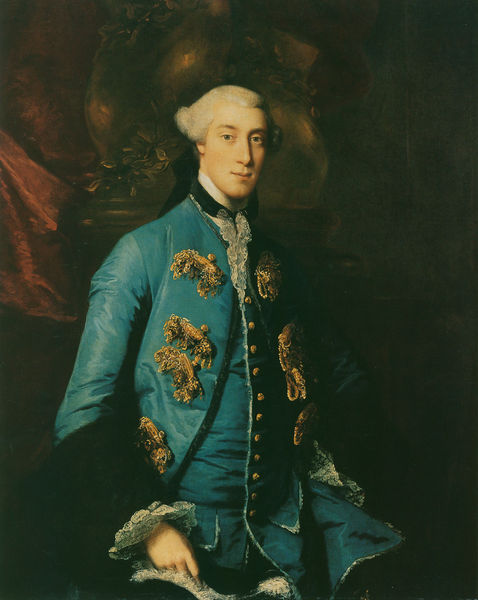
Titel: Francis Hastings, 10th Earl of Huntingdon
Künstler: Sir Joshua Reynolds
Institution: California, San Marino, Huntington Art Collections
Schlagwörter: blau, dunkel, gemälde, hand, mann, weiß, gelb, grün, haar, hell, hintergrund, hut, mund, nase, stuhl, türkis, rot, tuch, malerei, rock, schleife, jacke, jung, augen, barock, gesicht, kragen, samt, spitze, stehen, bild, bildnis, halskrause, hände, portrait, vorhang, gewand, gold, haare, kutte, mantel, reich, adel, ohren, hellblau, perücke, lächeln, blue, curtain, curtains, fringe, hands, hat, king, könig, red, thron, white, frack, arm, black, blouse, collar, dark, face, gray, green, hair, lace, nose, painting, sleeve, yellow, rüschen, knöpfe, gehrock, weste, foto, fotografie, uniform, dreispitz, tasche, verziert, man, prinz, ear, head, young, baroque, costume, eyes, male, prince, suit, löwe, color, chin, coat, mouth, silk, buttons, cravat, jacket, bright, drape, human, royal, clothes, neck, vest, pocket, english, mächtig, finger, fingers, lips, pale, shadows, cheek, eyebrows, rich, forehead, shirt, standing, bow, eyebrow, stomach, cuff, wig, ruffle, rüchen, cuffs, blaue jacke, aristocratic, geschlossene form, einzelportrait, lapels, portraiture, white hair, browns, turquoise, teal, status, frill, brocade, coiffure, lace cuffs, wekit, eyebrows., 'white man, king george, famous personj, british man, oil painti